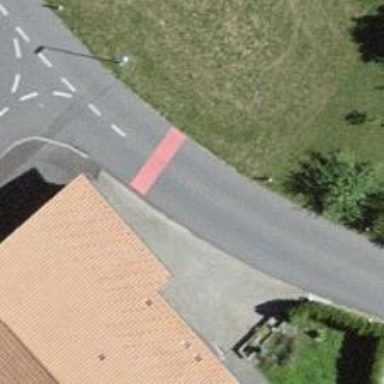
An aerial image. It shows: Unclassified road with asphalt surface.